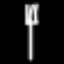
Label: fork